Question: I want the spacing between between "Hello World" to be equal to the spacing between "Stack Overflow", while maintaining the spacing between "World" and "Stack". "Hello World" is contained inside one 'TextView', with a line break "Hello
World". The "Stack Overflow" is split into two 'TextView' elements. I know I can use 'lineSpacingExtra' in the layout for 'myTextView', but this also adds unwanted spacing below "World".
Is there an elegant way to achieve equal spacing? One idea is to split "Hello World" between two 'TextView' elements, and use regular expressions to split when I see a new line character, but this is a bit of a hack.
Layout:
'''
<?xml version="1.0" encoding="utf-8"?>
<LinearLayout xmlns:android="http://schemas.android.com/apk/res/android"
android:orientation="vertical"
android:layout_width="fill_parent"
android:layout_height="fill_parent"
>
<TextView
android:id="@+id/textview_wraptext"
android:layout_width="fill_parent"
android:layout_height="wrap_content"
/>
<TextView
android:layout_width="fill_parent"
android:layout_height="wrap_content"
android:text="Stack"
/>
<TextView
android:layout_width="fill_parent"
android:layout_height="wrap_content"
android:text="Overflow"
/>
</LinearLayout>
'''
Java Code:
'''
package com.example.TextViewSpacingExample;
import android.app.Activity;
import android.os.Bundle;
import android.widget.TextView;
public class TextViewSpacing extends Activity {
private TextView myTextView;
@Override
public void onCreate(Bundle savedInstanceState) {
super.onCreate(savedInstanceState);
setContentView(R.layout.main);
myTextView = (TextView) findViewById(R.id.textview_wraptext);
myTextView.setText("Hello
World");
}
}
'''

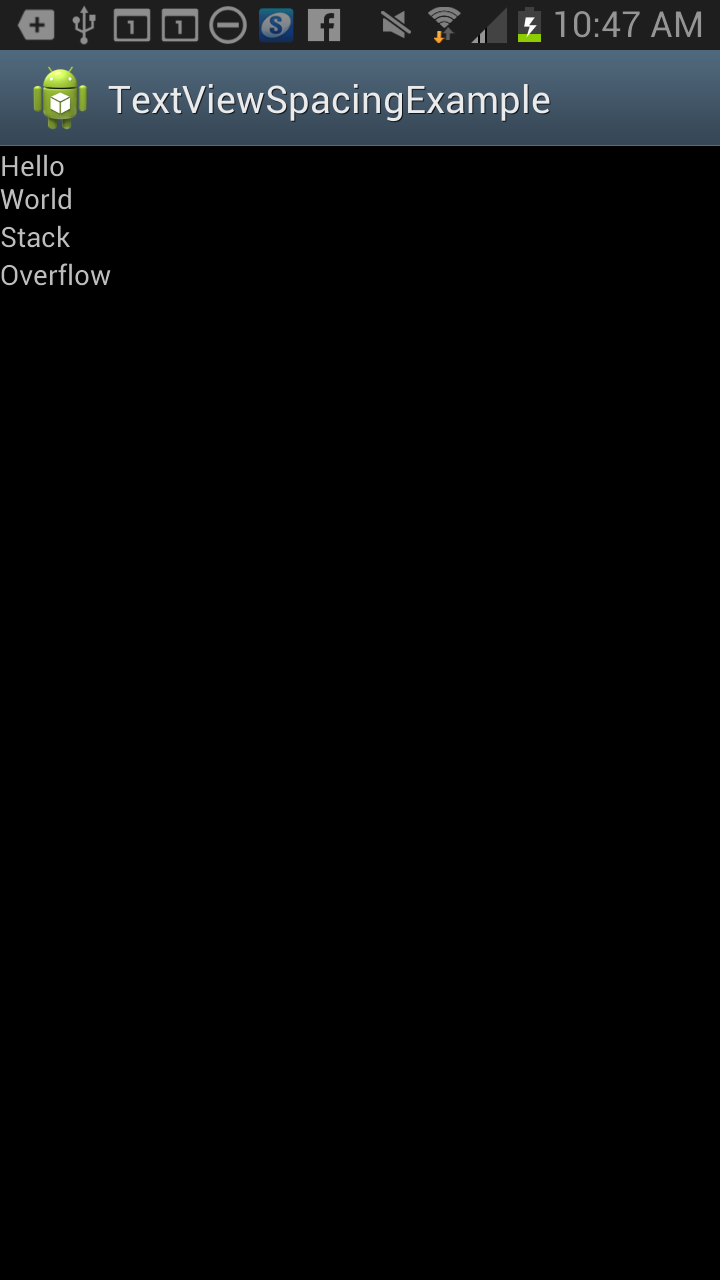
Answer: I ended up redesigning two "Stack" and "Overflow" 'TextView's to one 'TextView' with a 'SpannableString' because it was the least hacky solution.